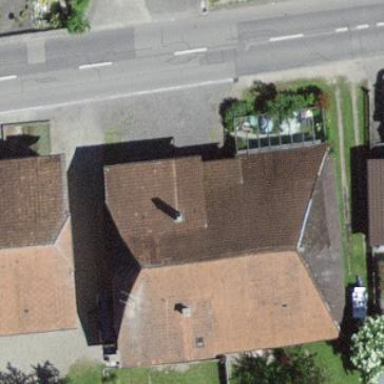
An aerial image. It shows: Farm building.